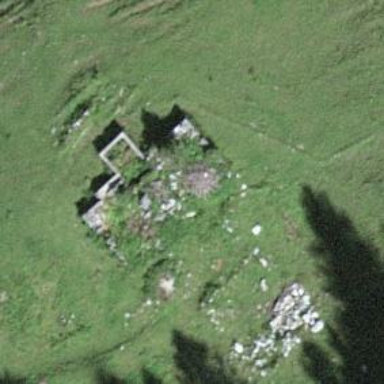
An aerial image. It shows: Ruins of building.